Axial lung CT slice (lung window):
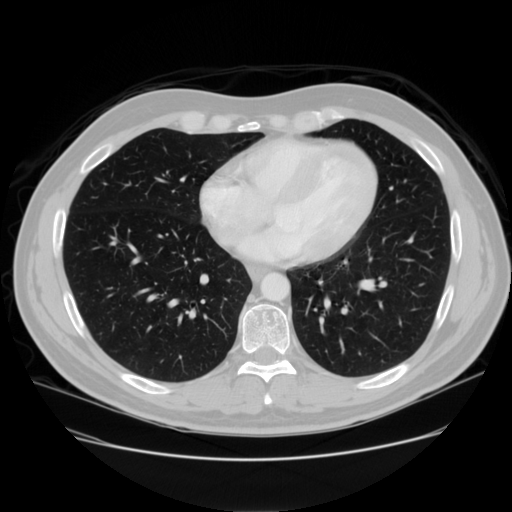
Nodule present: no